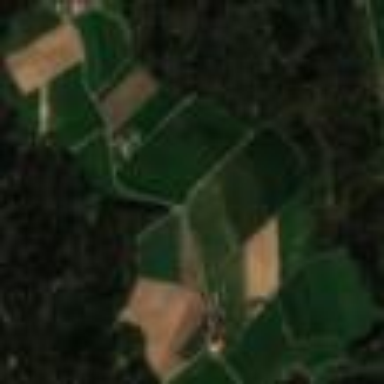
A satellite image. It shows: Picturesque farmland scene.